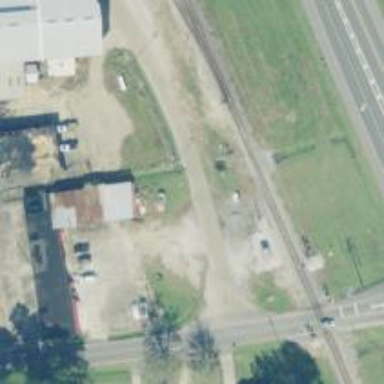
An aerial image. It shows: Railway service station.